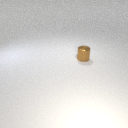
small brown metal cylinder